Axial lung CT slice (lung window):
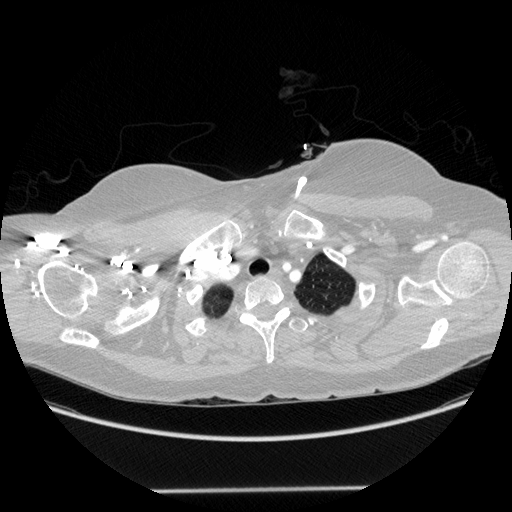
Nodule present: no